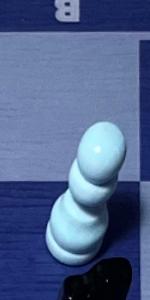
Label: Pawn_White